Aerial crown-view tile of a tropical tree (Barro Colorado Island, Panama), acquired 20250317:
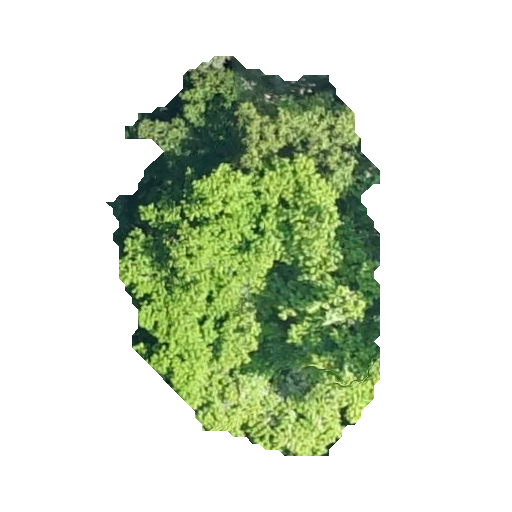
Species: Tachigali panamensis
GBIF accepted scientific name: Tachigali panamensis
Crown area: 120.41 m²